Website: lowes
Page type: payment
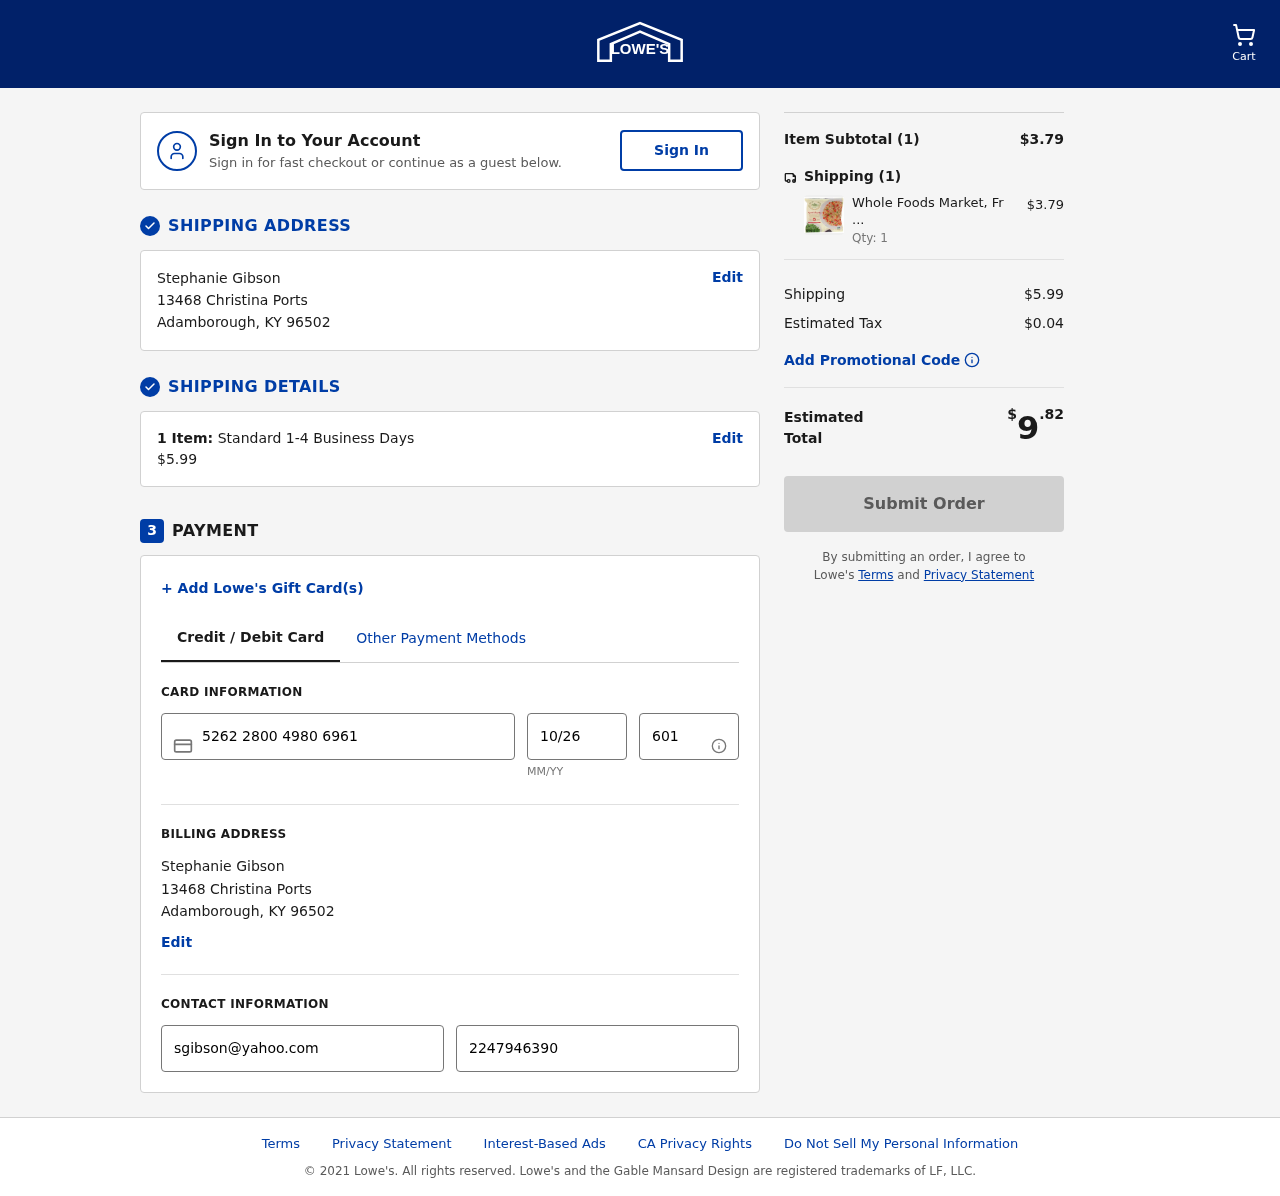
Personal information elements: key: PII_CARD_CVV
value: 601
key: PII_CARD_EXPIRY
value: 10/26
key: PII_CARD_NUMBER
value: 5262 2800 4980 6961
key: PII_CITY
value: Adamborough
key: PII_EMAIL
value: sgibson@yahoo.com
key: PII_FULLNAME
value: Stephanie Gibson
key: PII_PHONE
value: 2247946390
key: PII_POSTCODE
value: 96502
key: PII_STATE_ABBR
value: KY
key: PII_STREET
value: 13468 Christina Ports
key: PII_FULLNAME2
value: Stephanie Gibson
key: PII_CITY2
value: Adamborough
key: PII_STATE_ABBR2
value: KY
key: PII_POSTCODE_FULL
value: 96502
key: PII_LOCATION13_POSTCODE_EXT
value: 6502
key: PII_POSTCODE_NUMERIC
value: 96502
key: PII_LOCATION13_POSTCODE_EXT_NUMERIC
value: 6502
Product elements: key: PRODUCT1_NAME
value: Whole Foods Market, Fried Rice Vegetable, 20 Ounce
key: PRODUCT1_PRICE
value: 3.79
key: PRODUCT1_QUANTITY
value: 1
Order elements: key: ORDER_NUM_ITEMS
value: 1
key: ORDER_SHIPPING_COST
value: $5.99
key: ORDER_NUM_ITEMS2
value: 1
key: ORDER_SUBTOTAL
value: $3.79
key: ORDER_NUM_ITEMS3
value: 1
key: ORDER_SHIPPING_COST2
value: $5.99
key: ORDER_TAX
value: $0.04
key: ORDER_TOTAL
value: $9.82